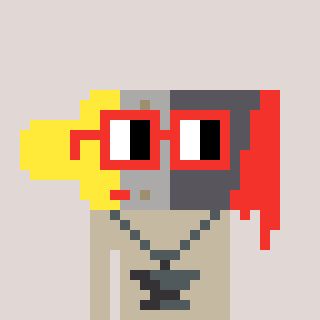
a pixel art character with square red glasses, a paintbrush-shaped head and a bege-colored body on a warm background